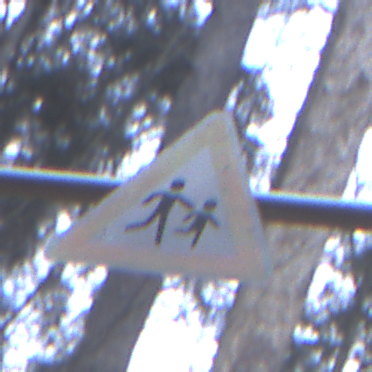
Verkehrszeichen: KinderLinks
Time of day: MorningAfternoon
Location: Outdoor (Nature)
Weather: Overcast
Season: Winter
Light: Natural